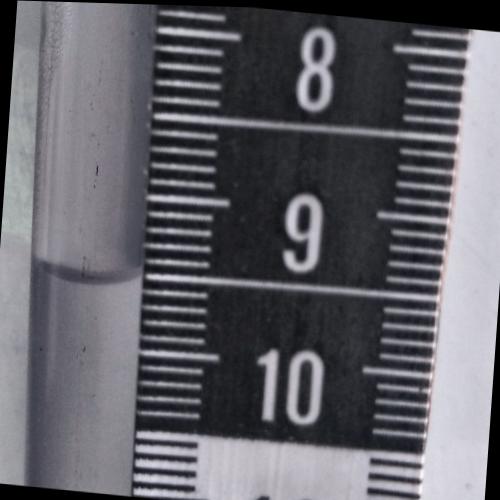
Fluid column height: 9.5 cm